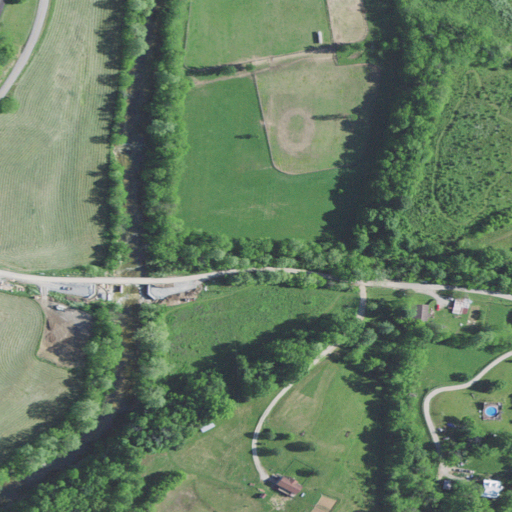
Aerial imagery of valley in Kentucky named Feather Bed Hollow containing pasture, deciduous forest, mixed forest, open development, low intensity development, medium intensity development, and evergreen forest